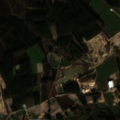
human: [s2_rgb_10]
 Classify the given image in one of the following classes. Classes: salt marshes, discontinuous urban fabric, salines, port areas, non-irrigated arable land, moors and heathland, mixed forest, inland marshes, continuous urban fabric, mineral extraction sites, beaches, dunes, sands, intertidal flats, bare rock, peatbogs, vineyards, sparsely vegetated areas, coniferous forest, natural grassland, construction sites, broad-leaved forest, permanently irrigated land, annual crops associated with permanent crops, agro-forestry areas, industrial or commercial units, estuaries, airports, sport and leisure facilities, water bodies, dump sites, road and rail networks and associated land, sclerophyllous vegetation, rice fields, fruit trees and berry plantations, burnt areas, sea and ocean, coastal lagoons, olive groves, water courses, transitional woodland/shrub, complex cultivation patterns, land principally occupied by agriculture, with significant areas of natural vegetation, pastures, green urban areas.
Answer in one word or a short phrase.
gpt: complex cultivation patterns, broad-leaved forest, coniferous forest, transitional woodland/shrub